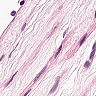
Metastatic tissue present: no